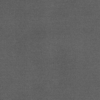
Label: dusty